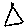
Label: triangle